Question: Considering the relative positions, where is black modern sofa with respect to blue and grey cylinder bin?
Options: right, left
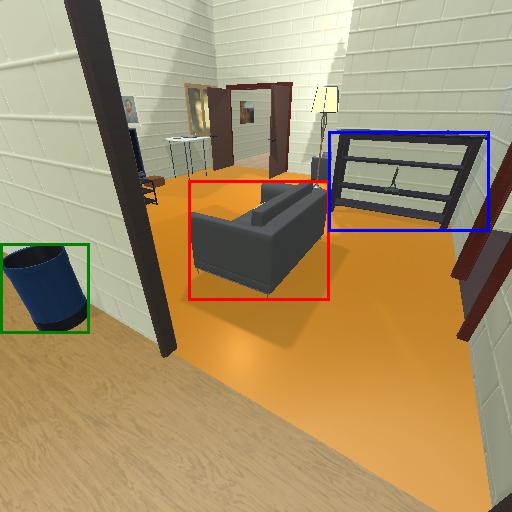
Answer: right